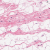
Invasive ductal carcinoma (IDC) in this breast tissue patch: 0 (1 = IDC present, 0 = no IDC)